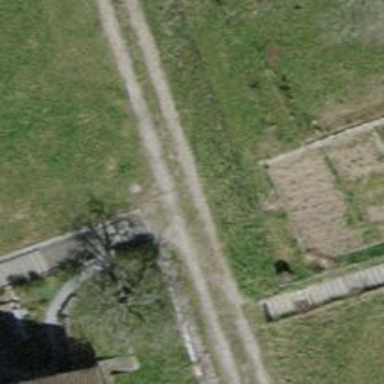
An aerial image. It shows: Set of steps on the road.